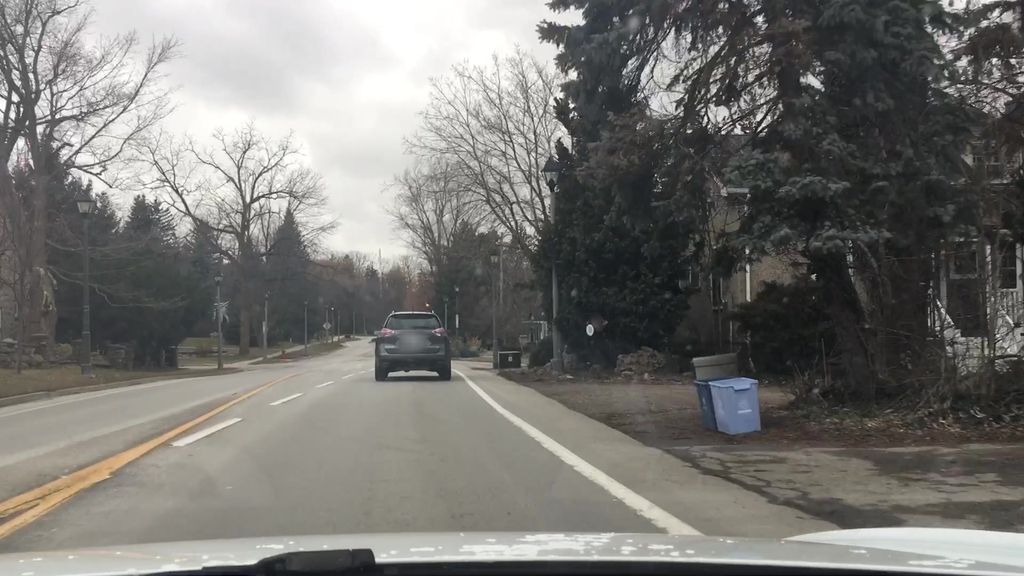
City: hamilton